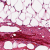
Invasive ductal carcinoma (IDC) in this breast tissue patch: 0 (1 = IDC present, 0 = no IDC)